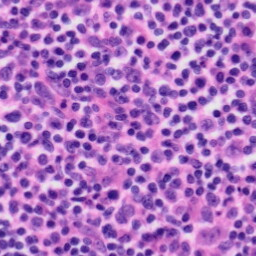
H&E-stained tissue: Tonsil